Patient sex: M
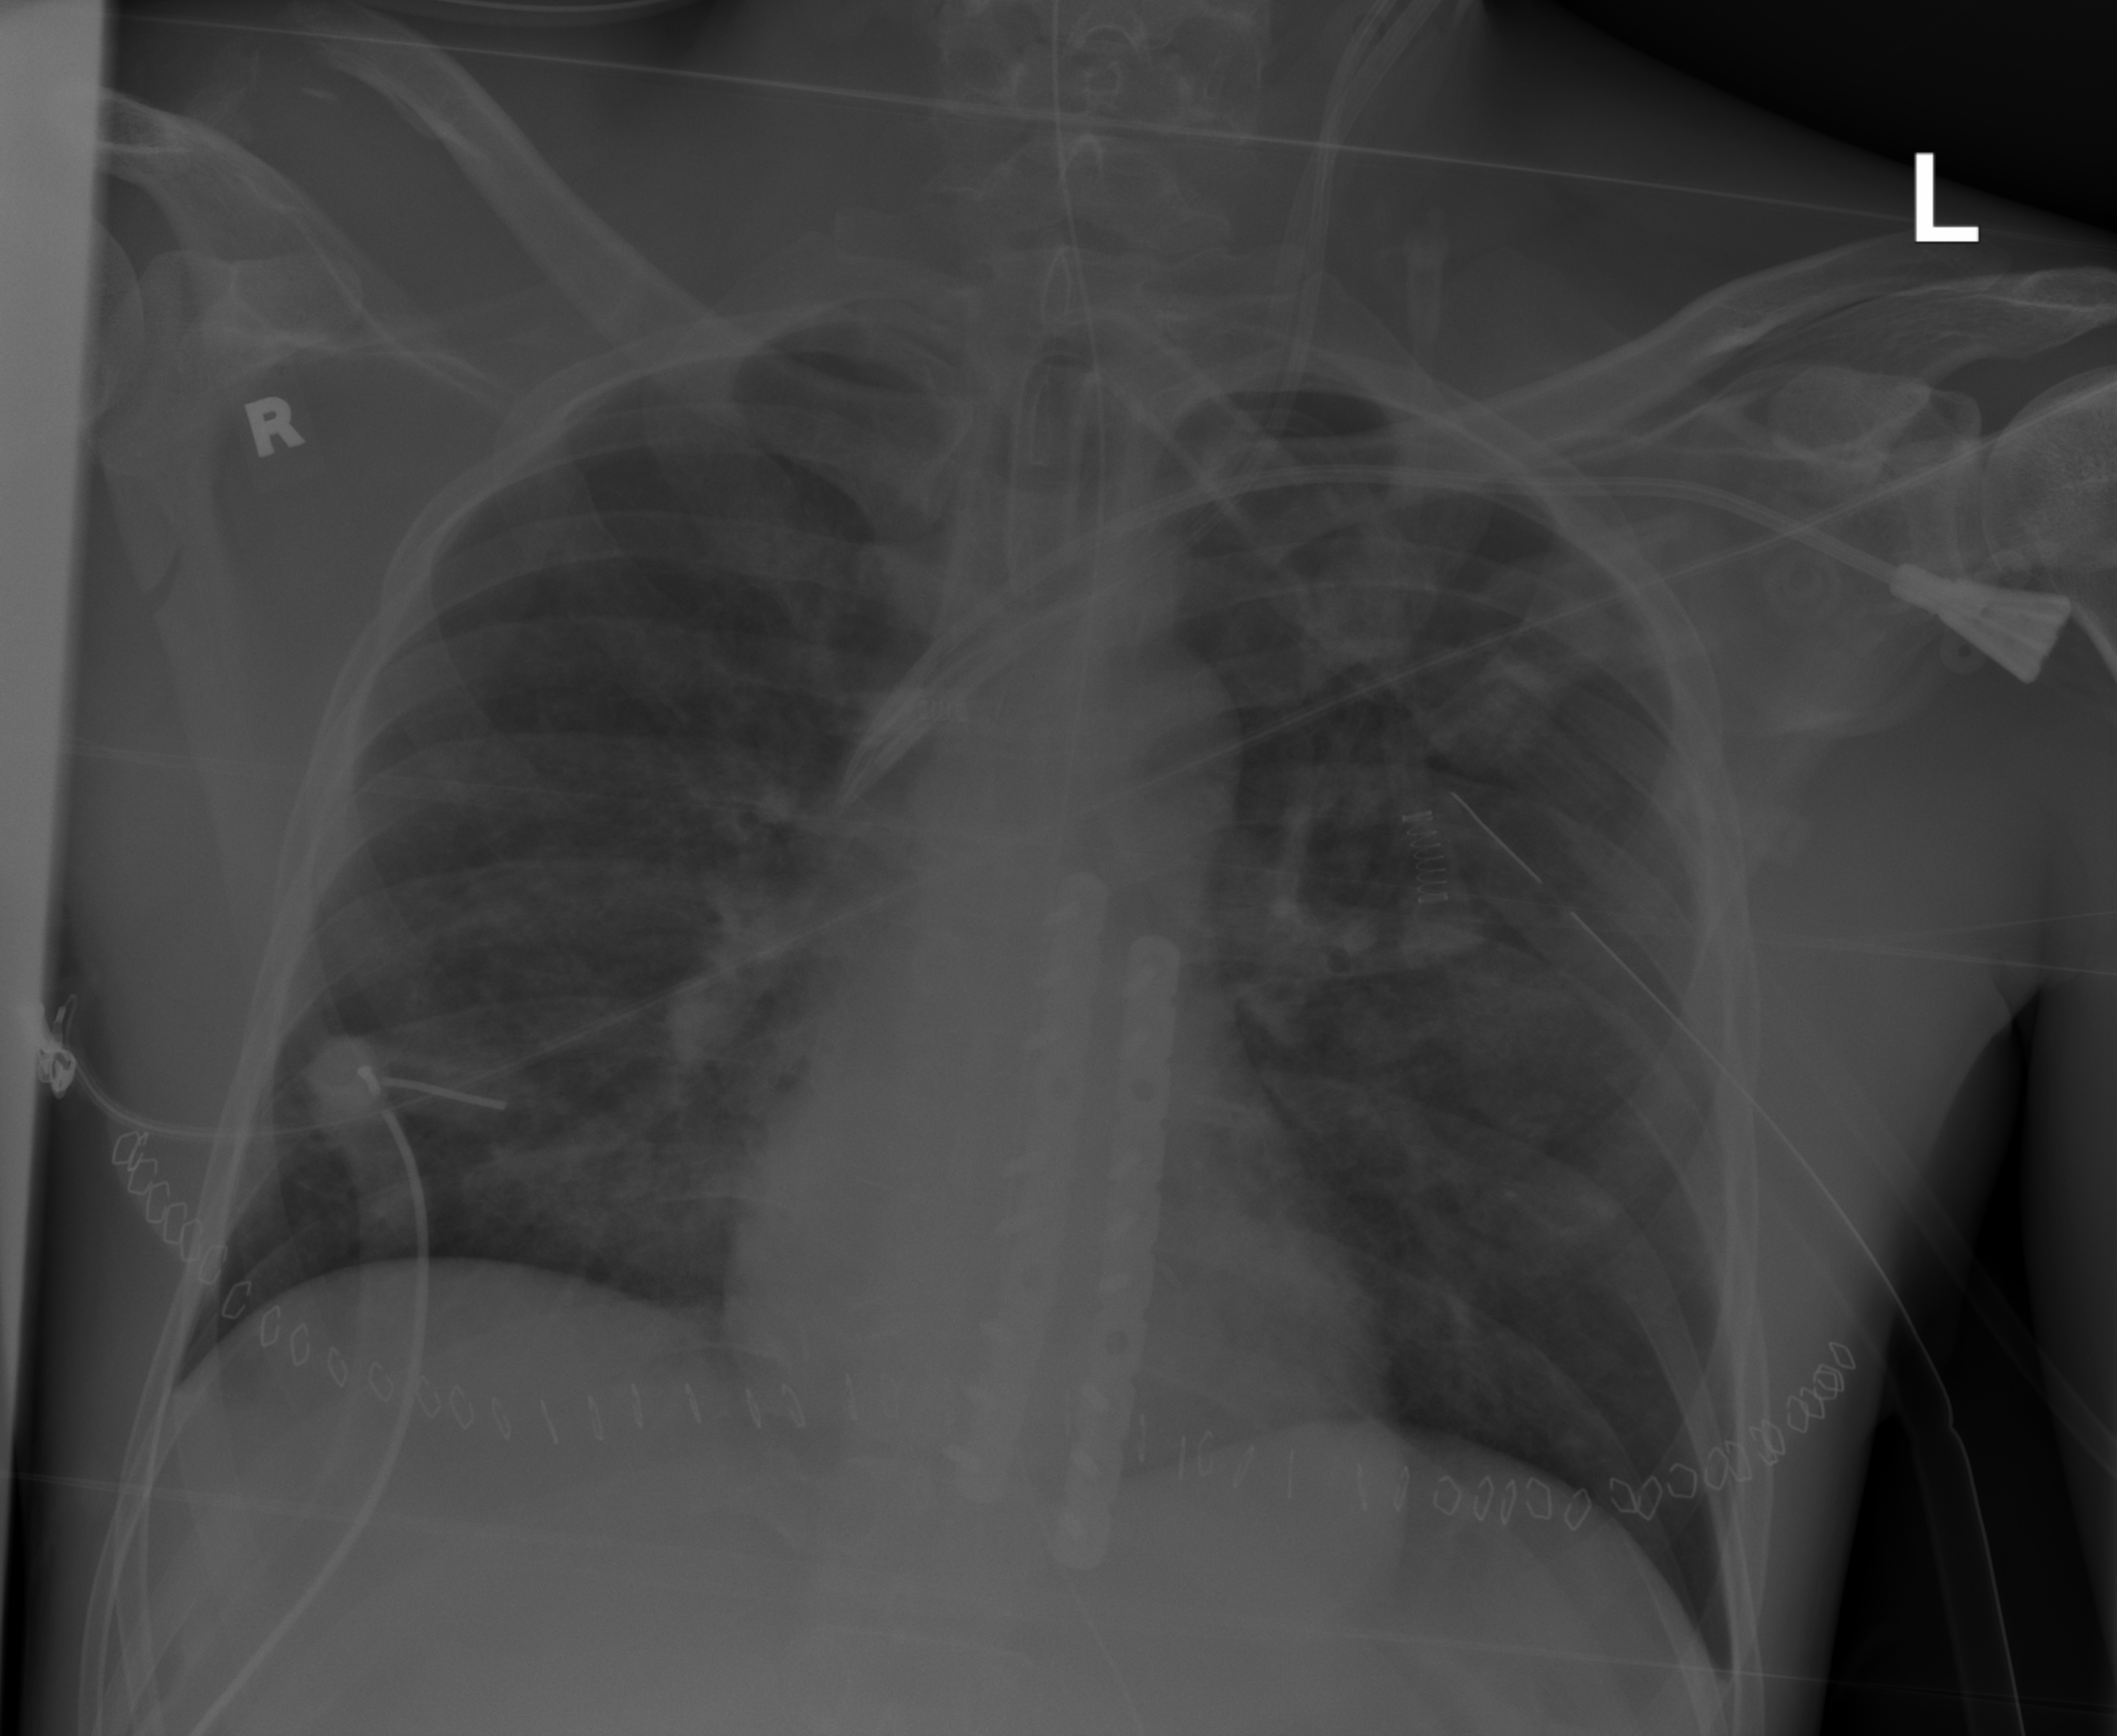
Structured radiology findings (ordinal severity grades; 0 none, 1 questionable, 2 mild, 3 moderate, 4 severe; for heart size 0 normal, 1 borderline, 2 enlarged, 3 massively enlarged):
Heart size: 0
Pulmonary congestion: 0
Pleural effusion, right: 0
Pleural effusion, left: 0
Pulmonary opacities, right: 3
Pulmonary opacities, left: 3
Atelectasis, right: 2
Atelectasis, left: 2